Question: I'm having troubles with animations, physics and stuff like these.
Anyway, what I'm trying to do is creating a pulsing effect for a sphere where the pulse itself is able to collide with elements on the screen, so I created another spriteNode (child of the sphere) that I want to scale continuously, without depending on touches.
I read that in these cases is better not to use SKActions.
My question is: how do I scale or increase the size of a spriteNode via update function?
The code represents how I worked so far for movement for example.
'''
import SpriteKit
import GameplayKit
class GameScene: SKScene {
var entities = [GKEntity]()
var graphs = [String: GKGraph]()
var movingSquareLv1 = SKSpriteNode()
var pulsingSphereLv2 = SKSpriteNode()
var lv2SpherePulse = SKSpriteNode()
var xVeloicty: CGFloat = 100
override func sceneDidLoad() {
movingSquareLv1 = self.childNode(withName: "movingSquare") as!SKSpriteNode
movingSquareLv1.physicsBody = SKPhysicsBody(rectangleOf: movingSquareLv1.size)
movingSquareLv1.physicsBody ? .affectedByGravity = false
pulsingSphereLv2 = self.childNode(withName: "pulsingSphere") as!SKSpriteNode
pulsingSphereLv2.physicsBody ? .affectedByGravity = false
lv2SpherePulse = pulsingSphereLv2.childNode(withName: "lv2SpherePulse") as!SKSpriteNode
lv2SpherePulse.physicsBody ? .affectedByGravity = false
}
func touchDown(atPoint pos: CGPoint) {
}
func touchMoved(toPoint pos: CGPoint) {
}
func touchUp(atPoint pos: CGPoint) {
}
override func touchesBegan(_ touches: Set < UITouch > , with event: UIEvent ? ) {
for t in touches {
self.touchDown(atPoint: t.location( in: self))
}
}
override func touchesMoved(_ touches: Set < UITouch > , with event: UIEvent ? ) {
for t in touches {
self.touchMoved(toPoint: t.location( in: self))
}
}
override func touchesEnded(_ touches: Set < UITouch > , with event: UIEvent ? ) {
for t in touches {
self.touchUp(atPoint: t.location( in: self))
}
}
override func touchesCancelled(_ touches: Set < UITouch > , with event: UIEvent ? ) {
for t in touches {
self.touchUp(atPoint: t.location( in: self))
}
}
override func update(_ currentTime: TimeInterval) {
rectMovement()
}
func rectMovement() {
if movingSquareLv1.frame.maxX >= self.size.width / 2 {
xVeloicty = -100
} else if movingSquareLv1.frame.minX <= -self.size.width / 2 {
xVeloicty = 100
}
let rate: CGFloat = 0.5
let relativeVelocity: CGVector = CGVector(dx: xVeloicty - movingSquareLv1.physicsBody!.velocity.dx, dy: 0)
movingSquareLv1.physicsBody!.velocity = CGVector(dx: movingSquareLv1.physicsBody!.velocity.dx + relativeVelocity.dx * rate, dy: 0)
}
}
'''
This is the object composed of two sprites, the one I want to work on is the largest one.

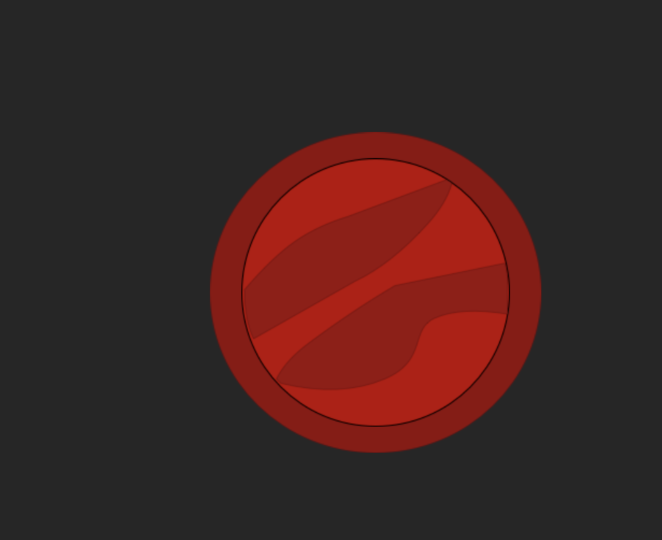
Answer: Whoever told you to not use SKActions is wrong. This is exactly when you want to use an SKAction, and if you have multiple circles pulsing, you use the same action on all circles.
You really want to keep your update function as small as possible. Trust in apple's optimizations because they have better access to the API than you do.